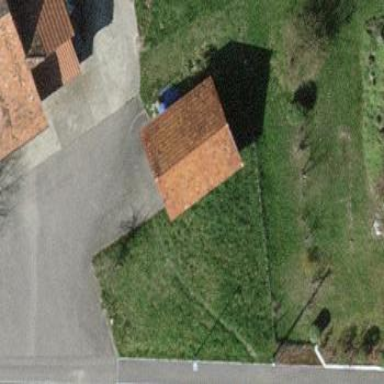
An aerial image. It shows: Rural barn.